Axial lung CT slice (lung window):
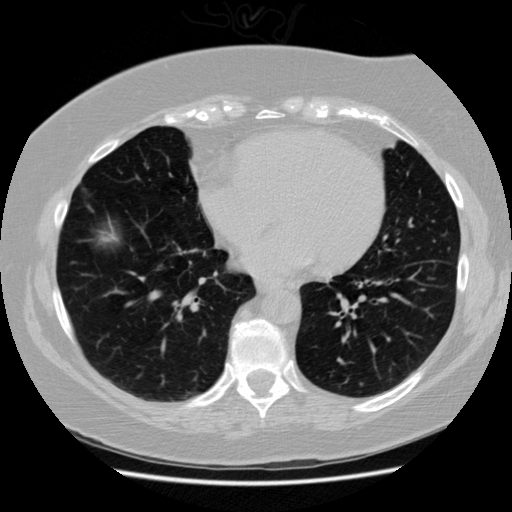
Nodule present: no